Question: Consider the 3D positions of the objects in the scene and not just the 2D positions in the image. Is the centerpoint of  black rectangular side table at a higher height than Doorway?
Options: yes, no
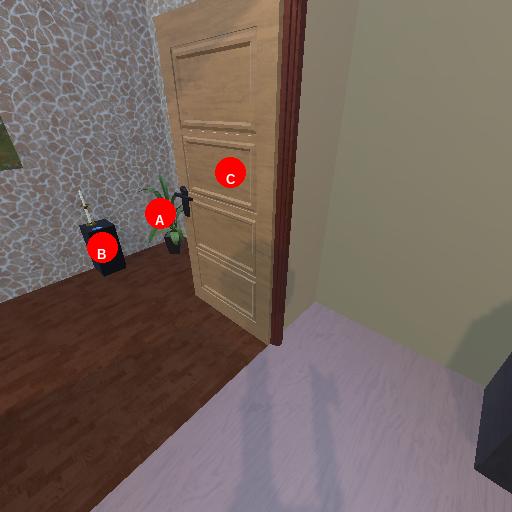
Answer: yes